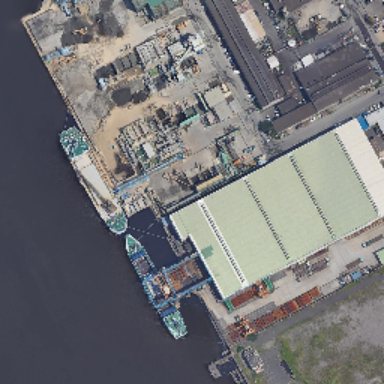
There are two boats moored by the river and a turquoise building on the bank .